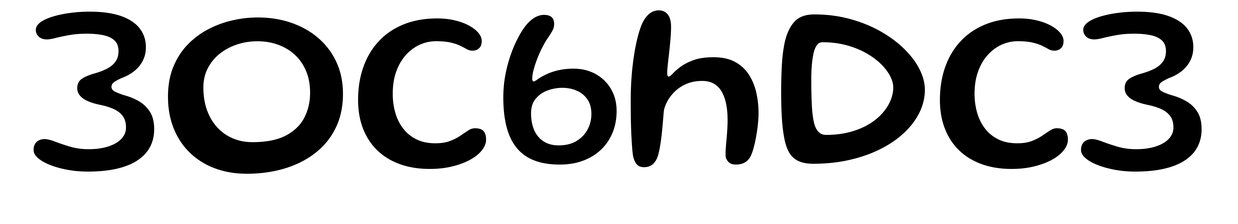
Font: Gluten_Regular